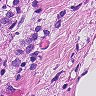
Metastatic tissue present: yes